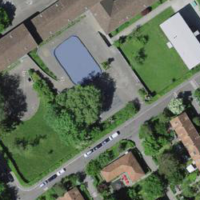
EUNIS habitat code: 54
Species observed at this site:
Cornus sanguinea
Lepidium draba